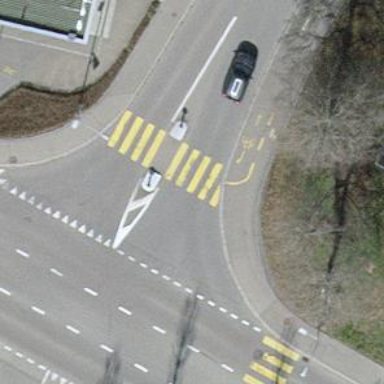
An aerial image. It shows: Zebra crossing on the road.